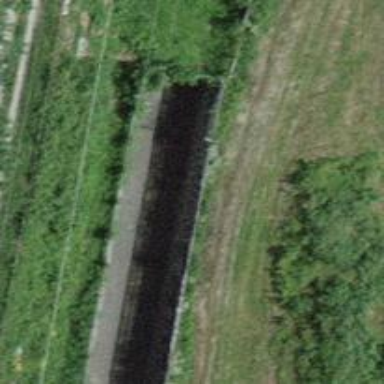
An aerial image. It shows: Tunnel underpassing drain waterway.